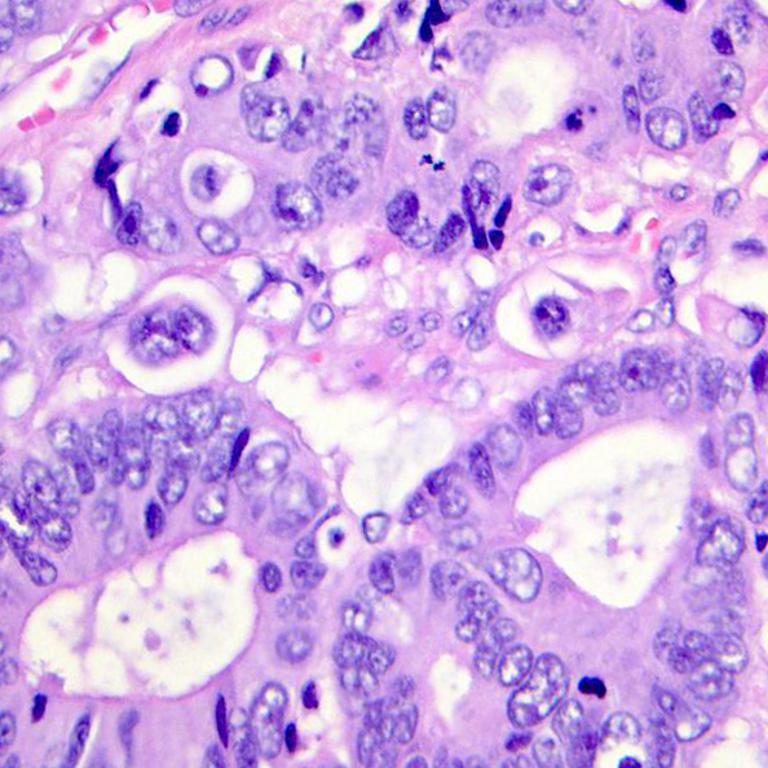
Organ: colon
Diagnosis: adenocarcinomas